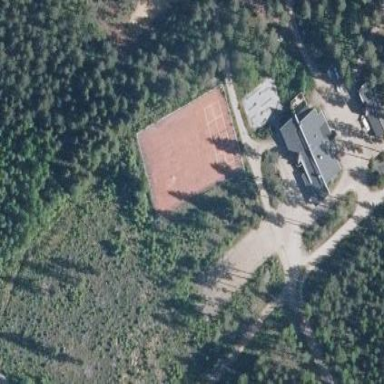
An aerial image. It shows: Tennis court within parking area.